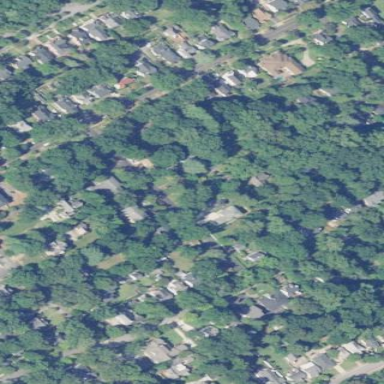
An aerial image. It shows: Residential area within neighborhood.